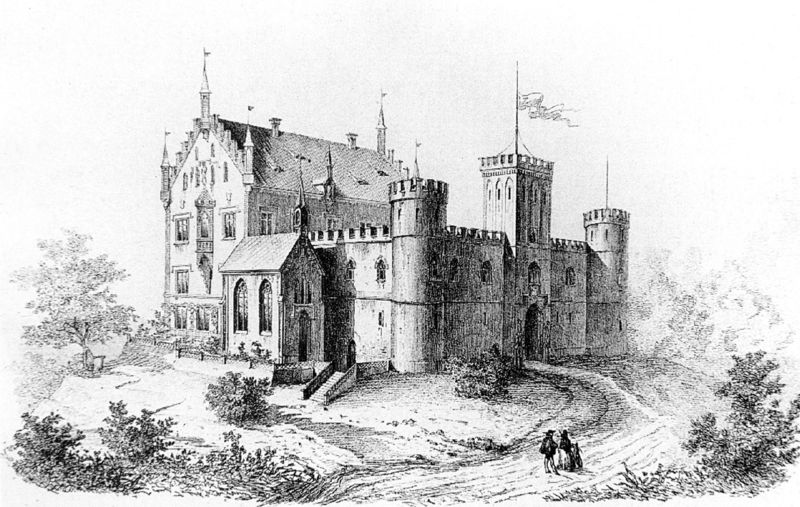
Titel: Schloß Igling (Zustand nach der Restaurierung 1854-55)
Künstler: Arnold Zenetti
Institution: (Seriendruck)
Schlagwörter: baum, berg, feder, himmel, mann, schatten, weiß, bäume, landschaft, menschen, fenster, frau, grau, hut, licht, männer, schwarz, strasse, tür, zeichnung, dach, gebäude, haus, schloss, weg, wiese, zaun, architektur, mensch, stein, steine, öl, horizont, hügel, natur, strauch, busch, büsche, gebüsch, kirche, pfad, sträucher, land, familie, kind, paar, personen, gotik, wald, turm, ansicht, fahnen, fassade, vedute, fahne, flagge, feldweg, giebel, mauer, ziegel, grafik, graphik, linien, hof, figuren, staffage, treppe, stufen, tor, zinnen, eingang, erker, tusche, burg, landstrasse, türmchen, türme, spaziergang, festung, druck, radierung, stich, schwarzweiß, ritter, wimpel, portal, wappen, gotisch, wanderer, mittelalter, kapelle, vorhof, flaggen, kupferstich, gothisch, masswerk, zinne, federzeichnung, burgtor, first, giebeldach, neogotik, neugotik, dachreiter, wehrgang, wachturm, bastion, erkr, menschenpaar, wohnbereich, hauptgebäude, scharten, burgfried, zeihcnung, burgzinnen, fahner, burgzinne, 1200 jhd.